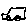
Label: car